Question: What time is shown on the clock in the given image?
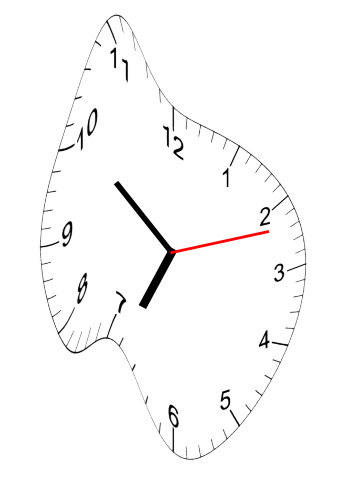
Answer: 06:51:12